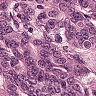
Metastatic tissue present: yes